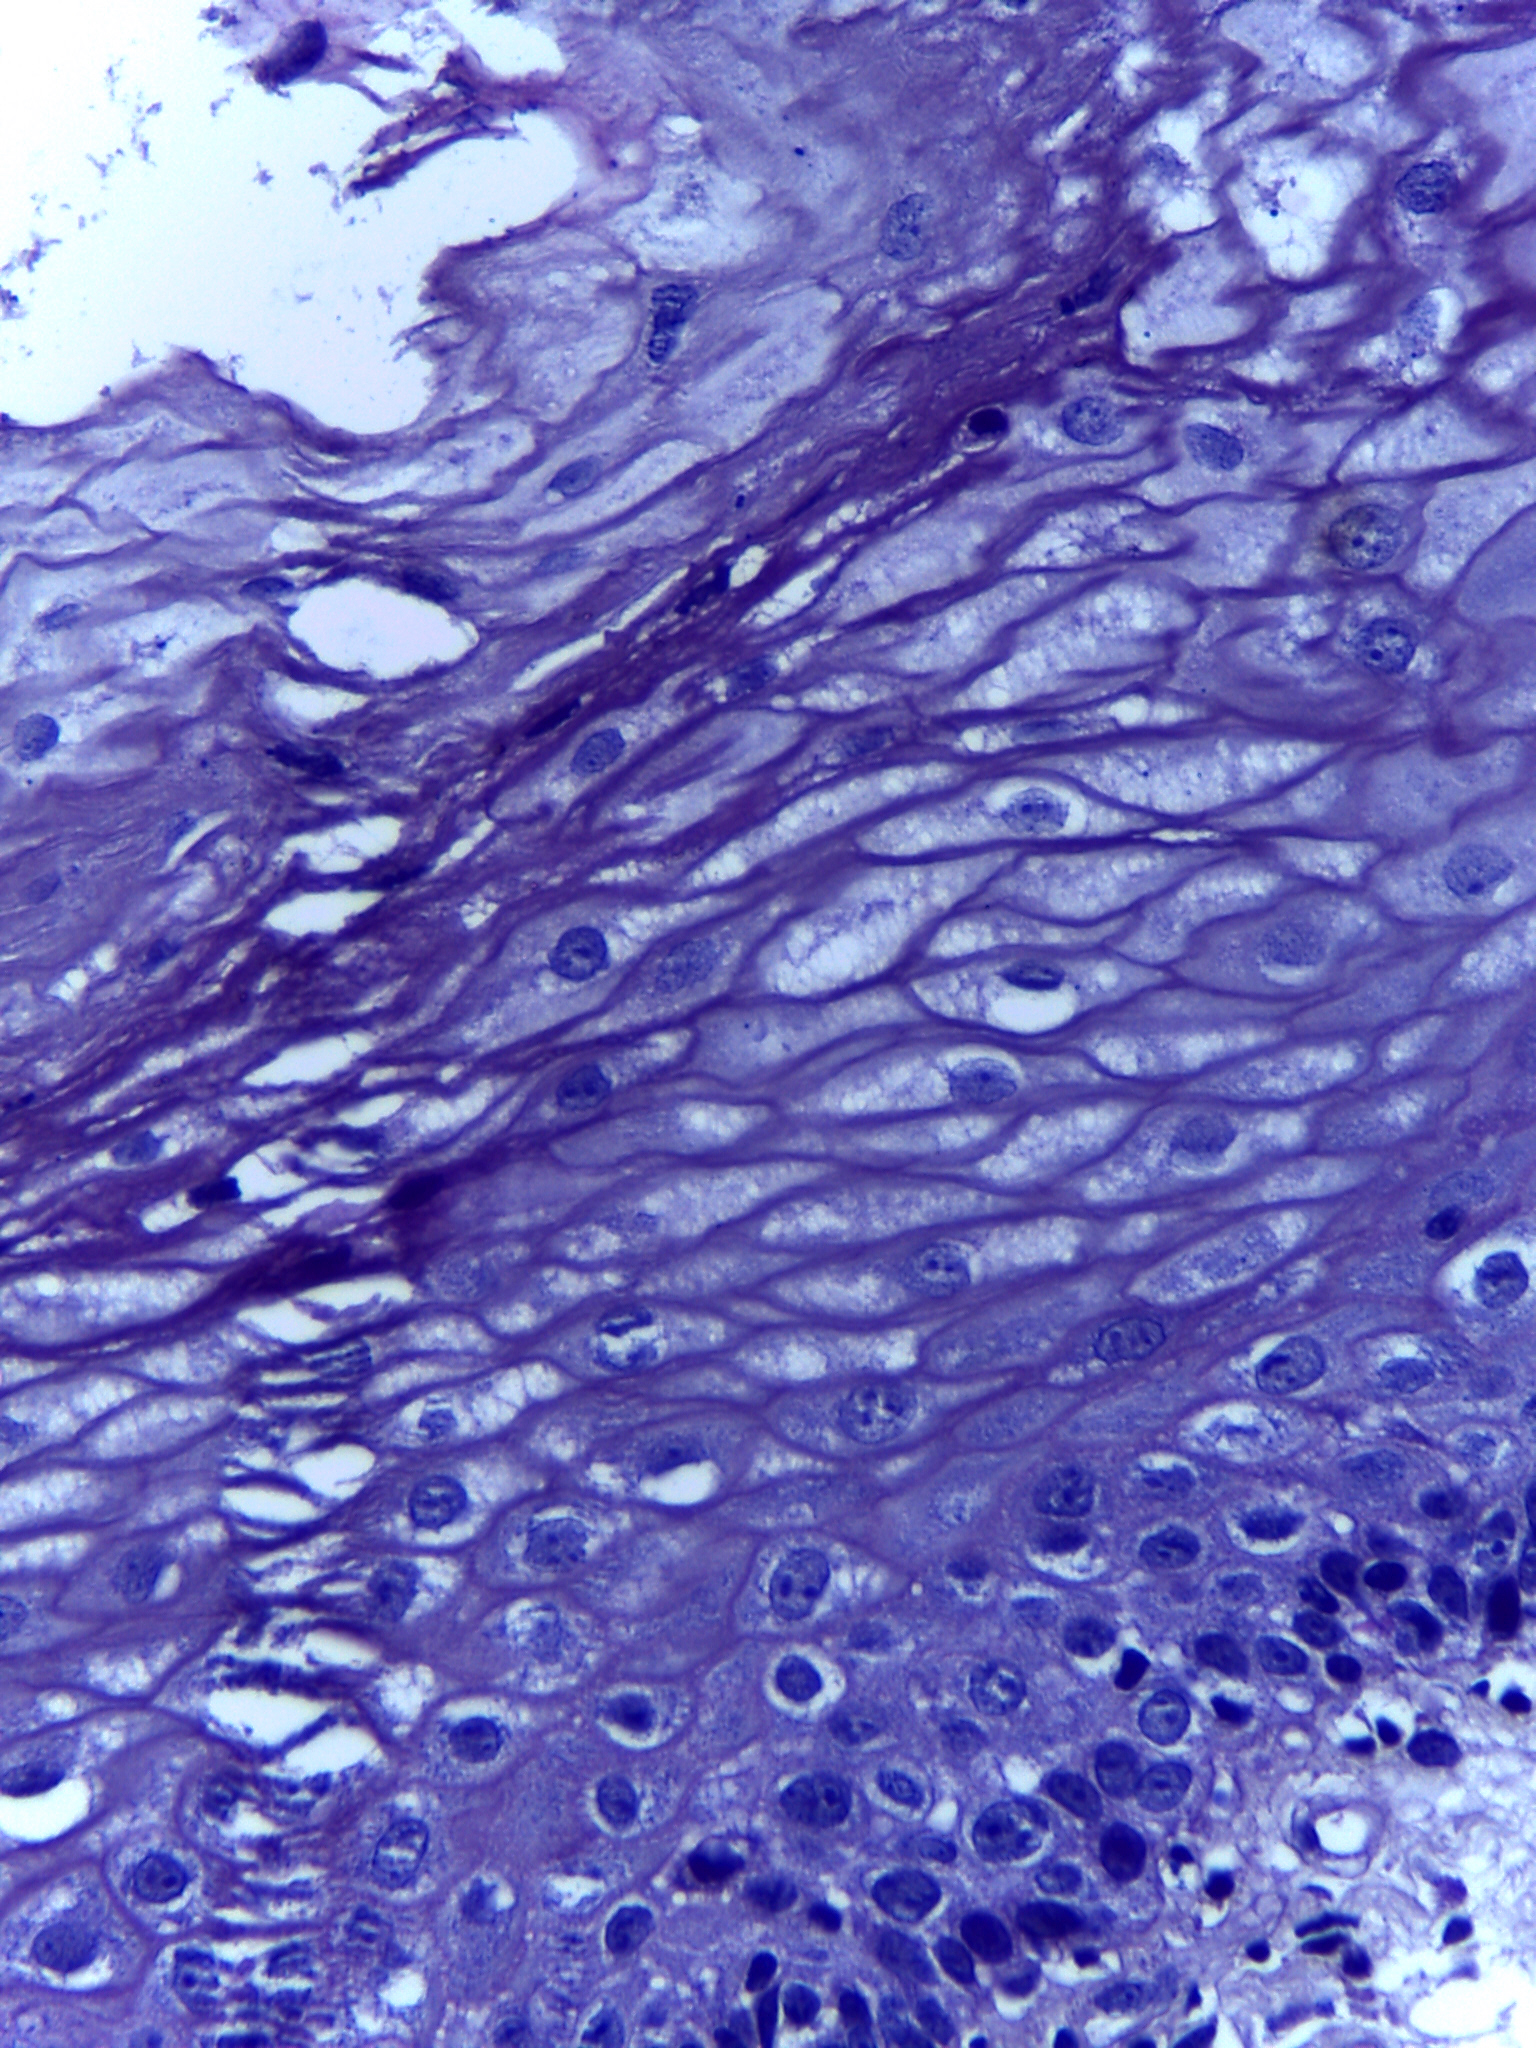
Diagnosis: OSCC